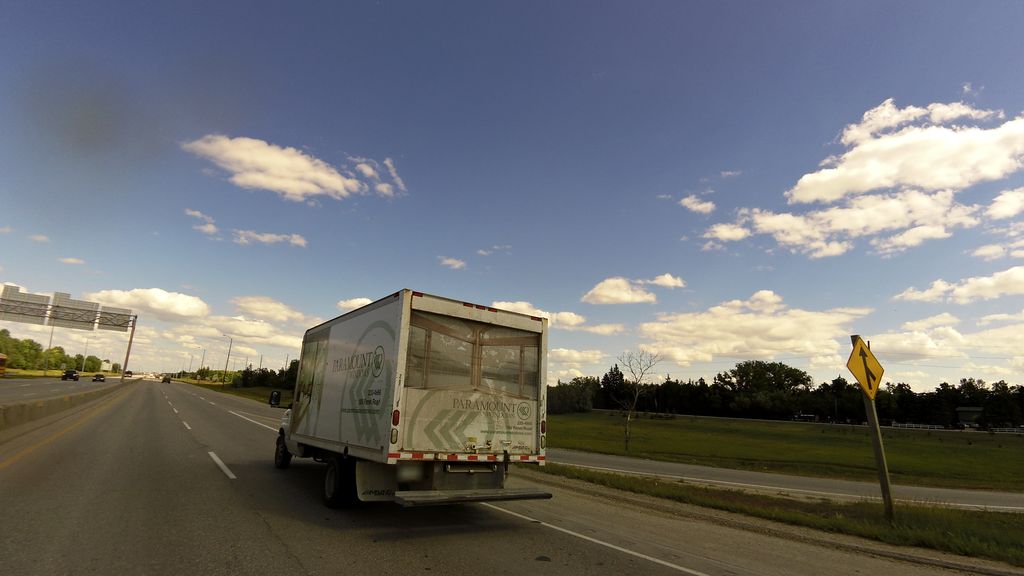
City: winnipeg